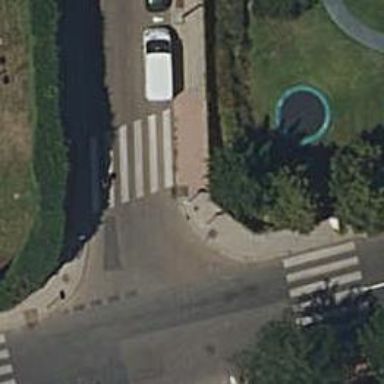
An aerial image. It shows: Uncontrolled road crossing.